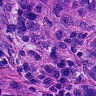
Metastatic tissue present: yes